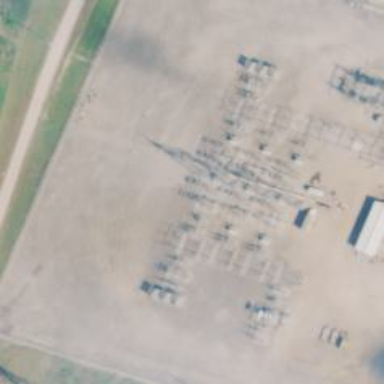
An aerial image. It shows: Switch used for power control.